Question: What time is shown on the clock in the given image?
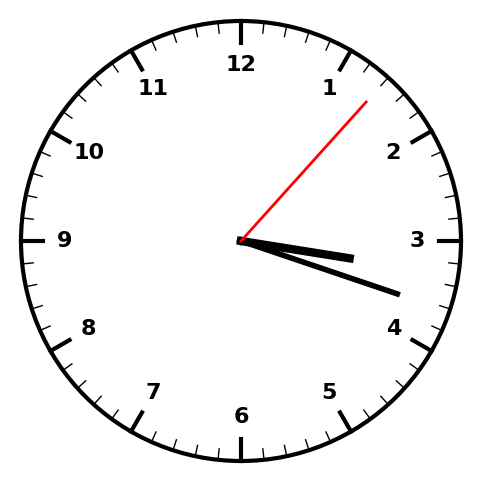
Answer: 03:18:07